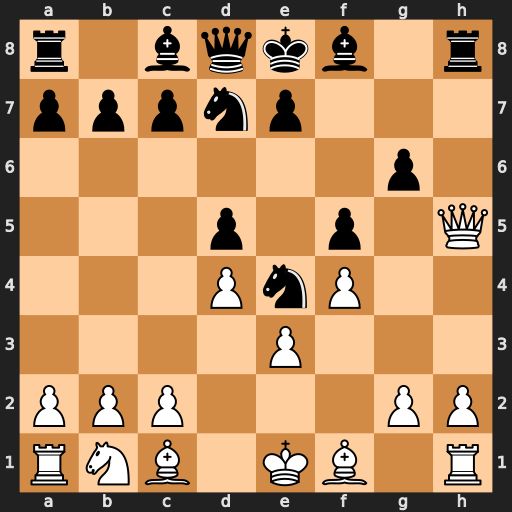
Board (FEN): r1bqkb1r/pppnp3/6p1/3p1p1Q/3PnP2/4P3/PPP3PP/RNB1KB1R
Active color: w
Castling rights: KQkq
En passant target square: -
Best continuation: Qxg6#